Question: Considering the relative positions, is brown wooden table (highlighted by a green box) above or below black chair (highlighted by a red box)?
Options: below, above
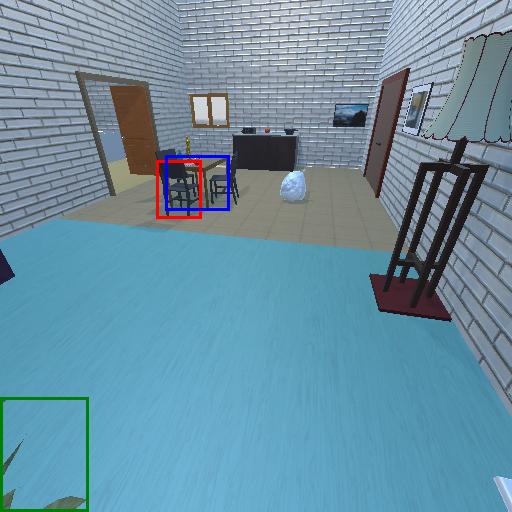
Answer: below